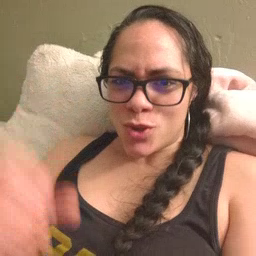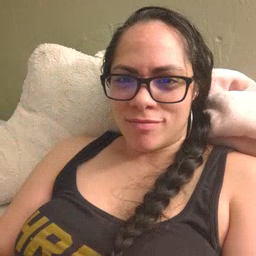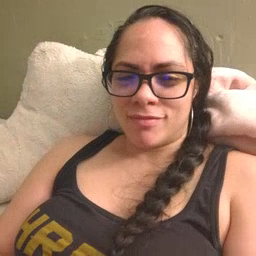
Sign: moon